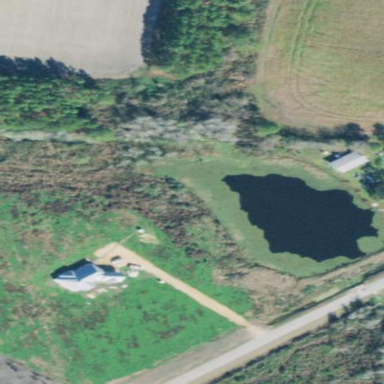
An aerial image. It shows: Pond with natural water.